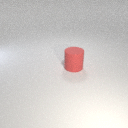
large red rubber cylinder